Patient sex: F
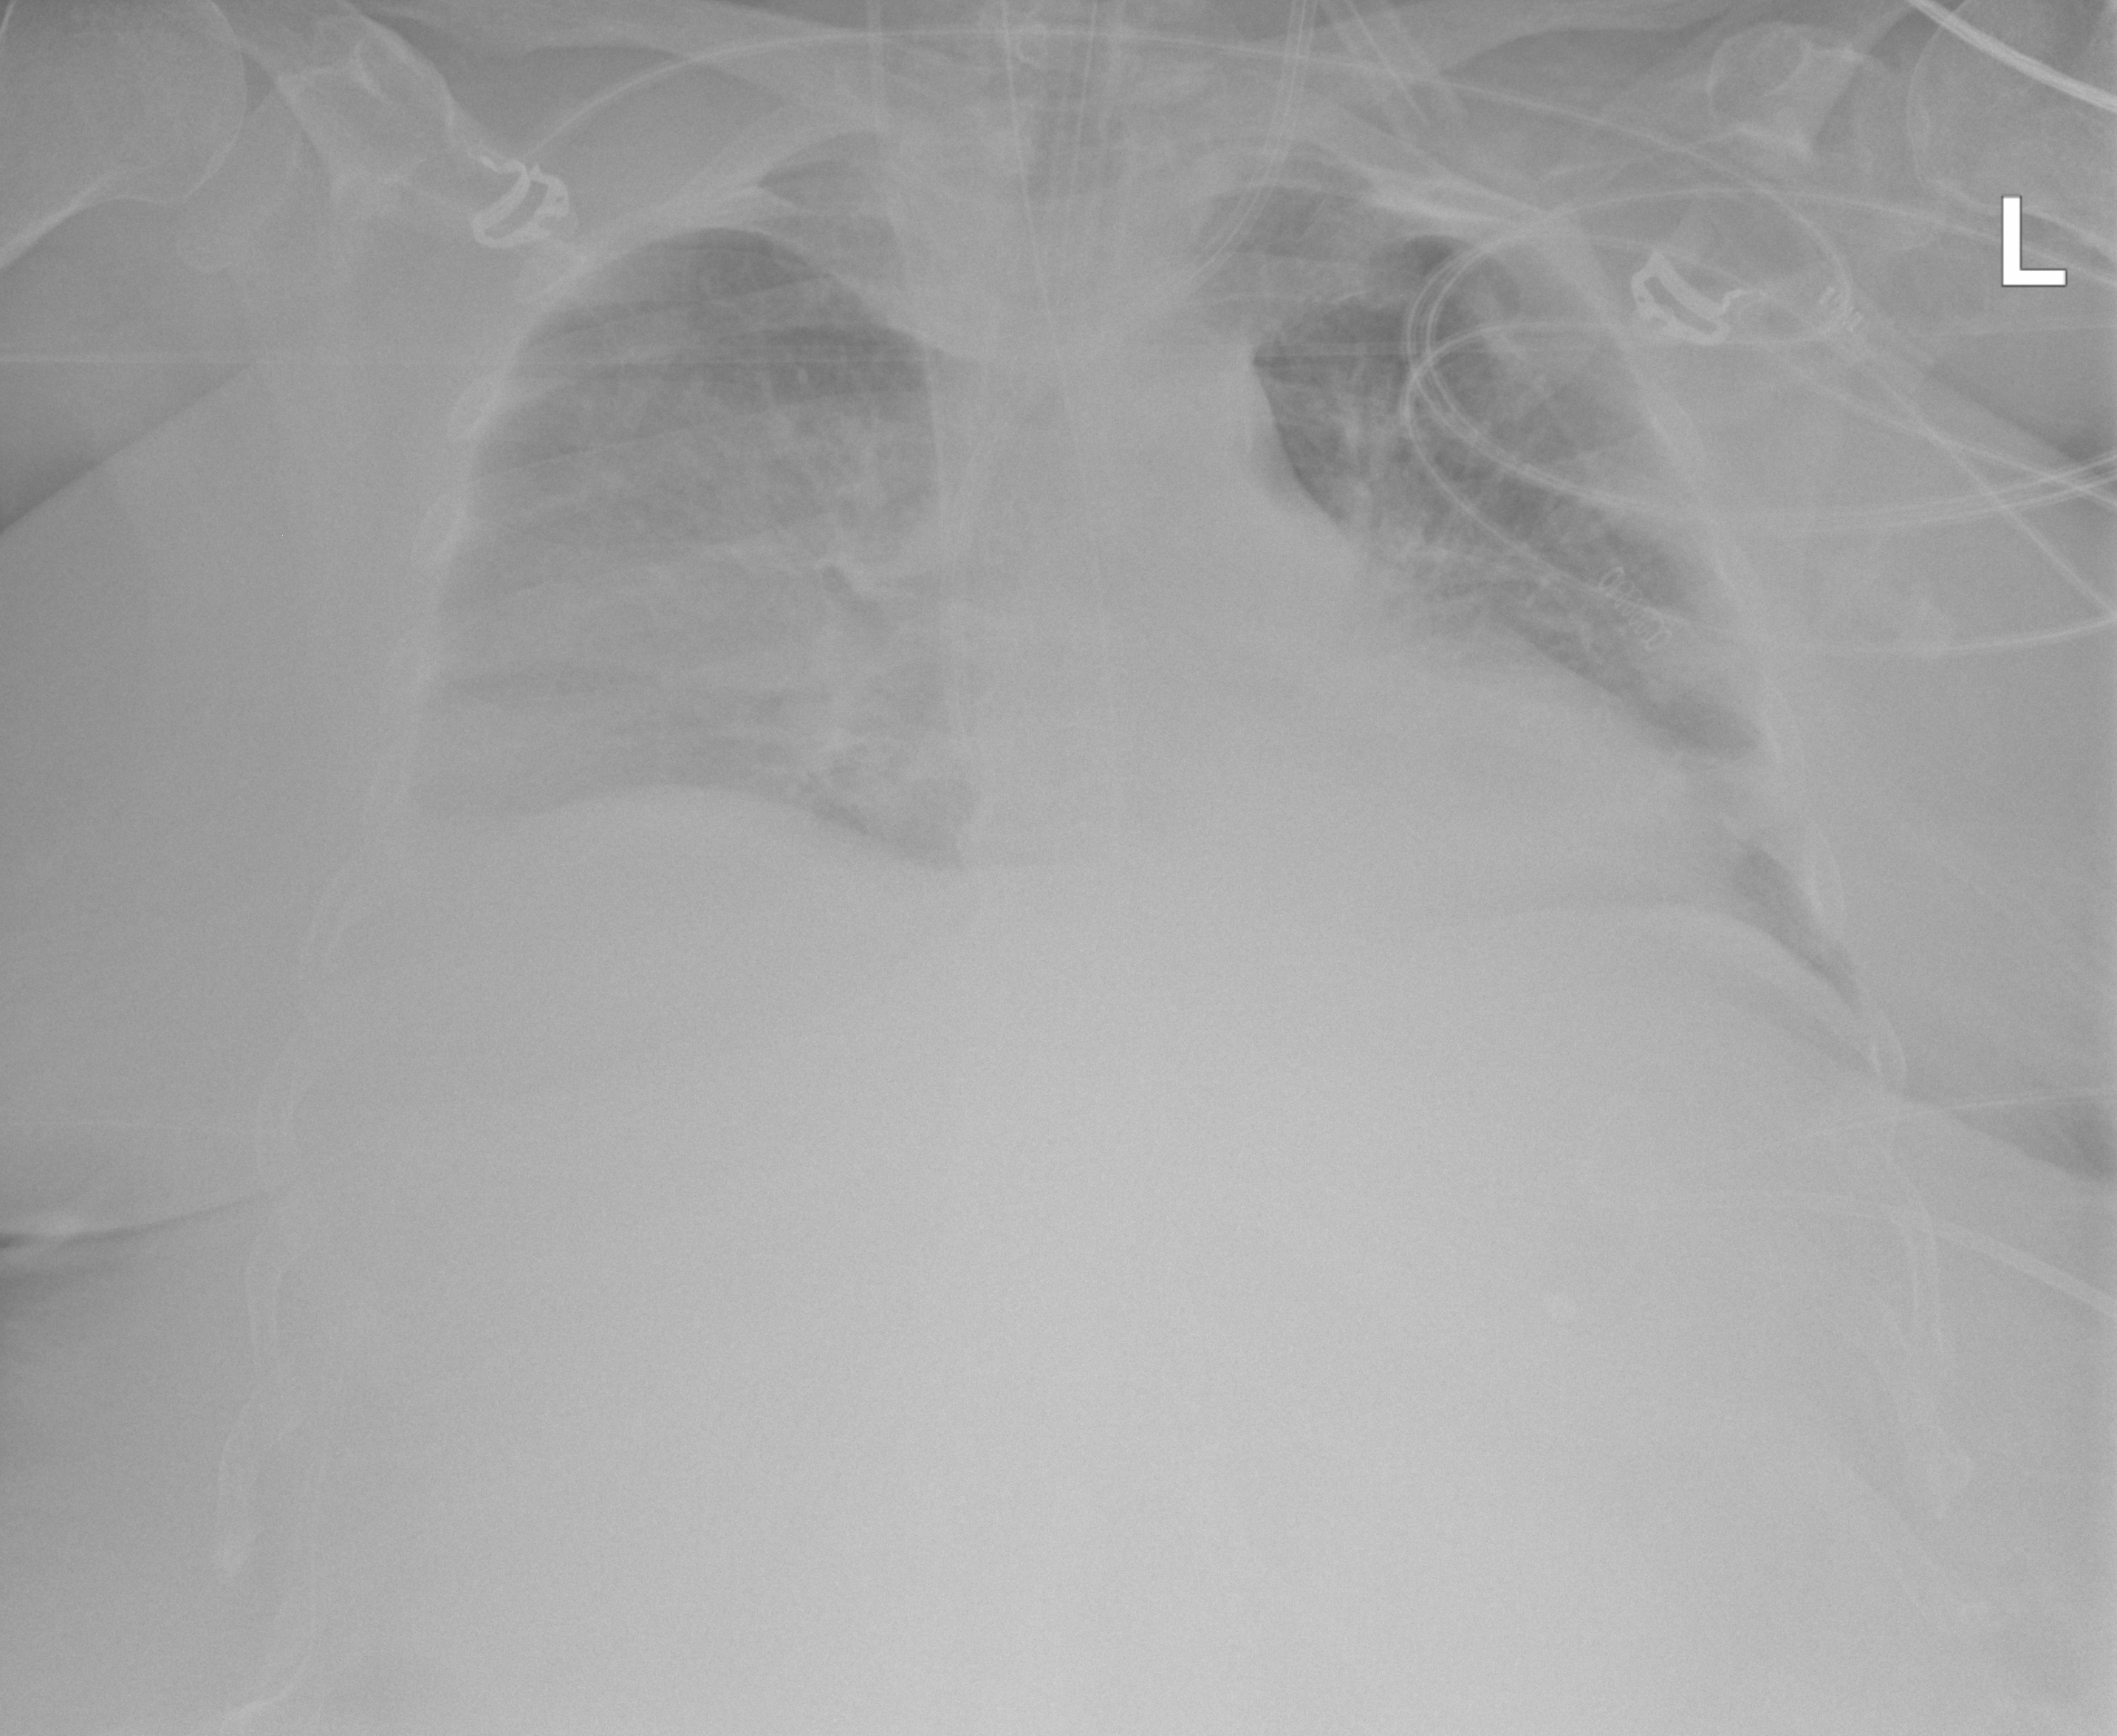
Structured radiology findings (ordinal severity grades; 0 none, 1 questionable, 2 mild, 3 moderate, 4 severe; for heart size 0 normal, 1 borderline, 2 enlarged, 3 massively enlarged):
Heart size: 0
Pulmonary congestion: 2
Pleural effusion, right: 2
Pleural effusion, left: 0
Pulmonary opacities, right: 0
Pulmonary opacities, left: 0
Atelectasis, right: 2
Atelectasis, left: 2